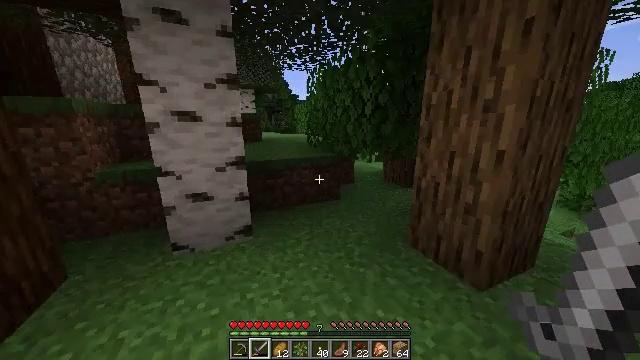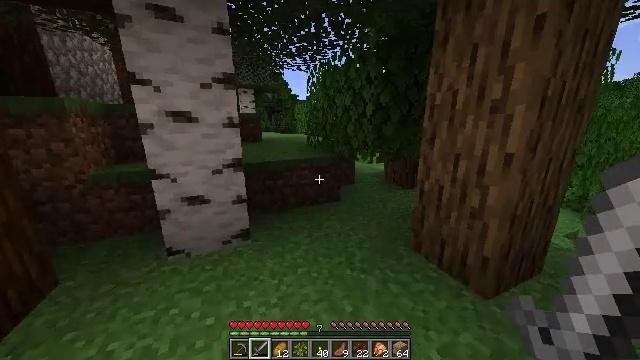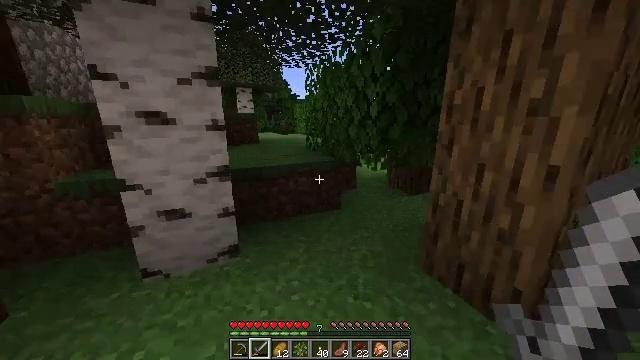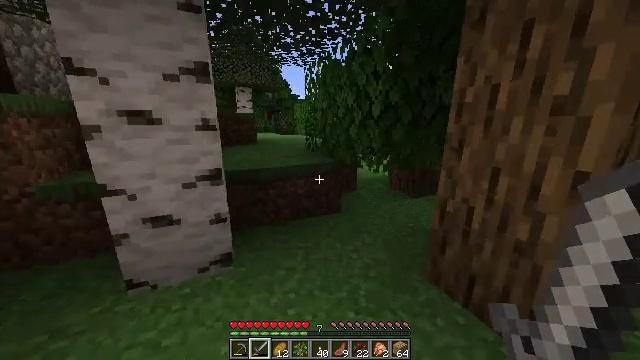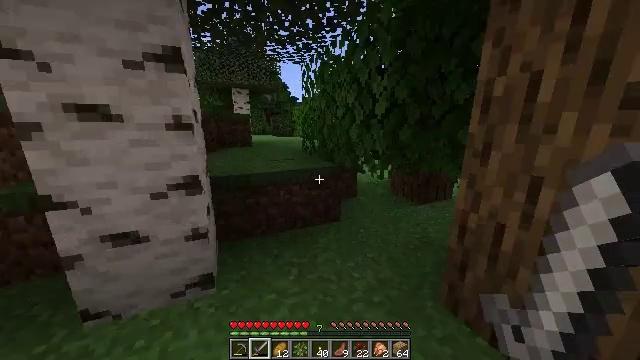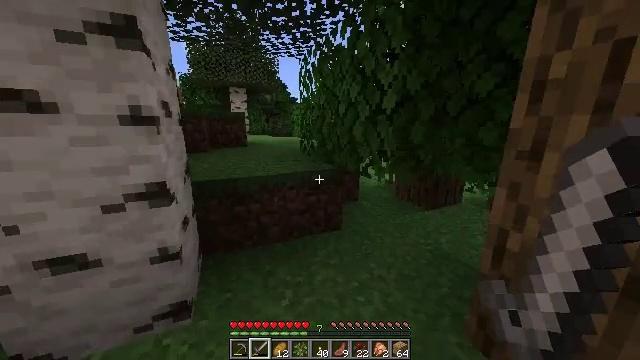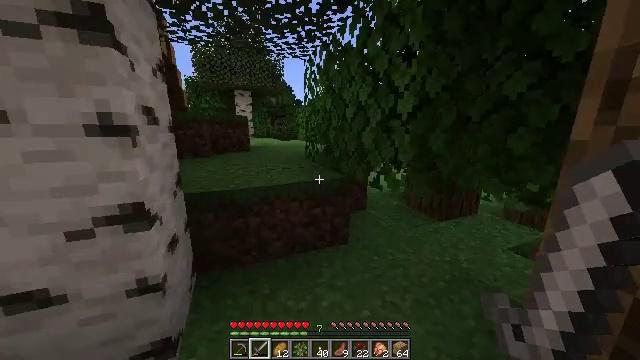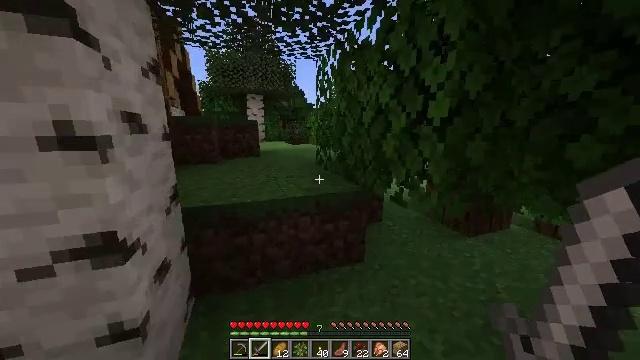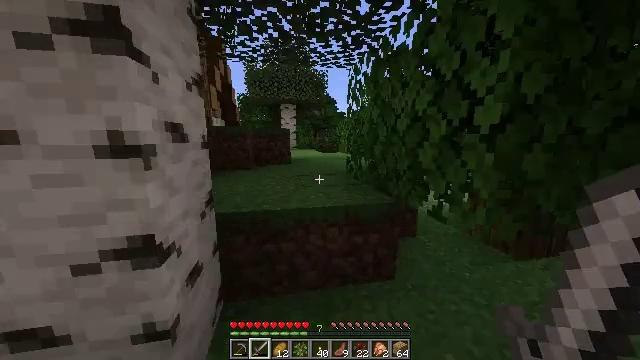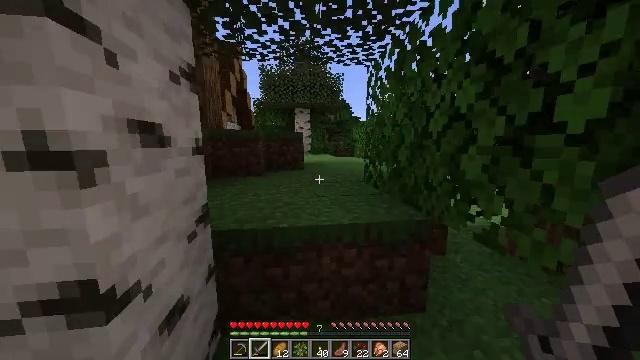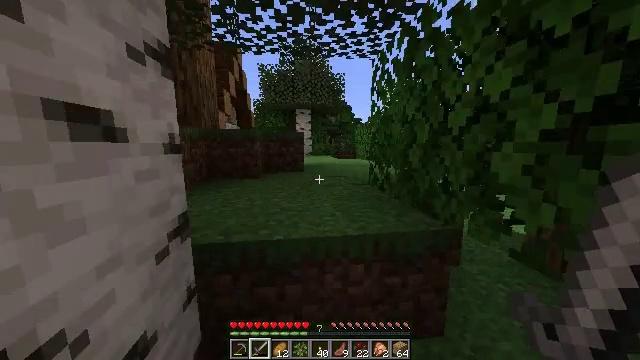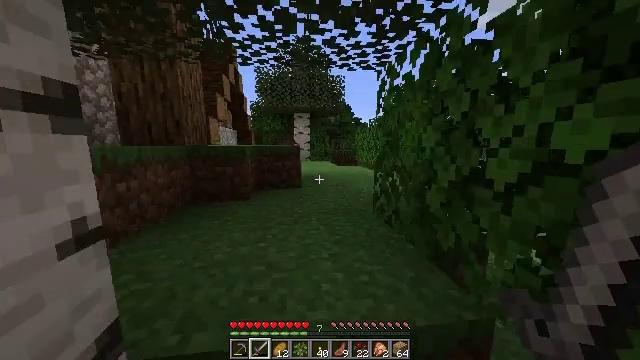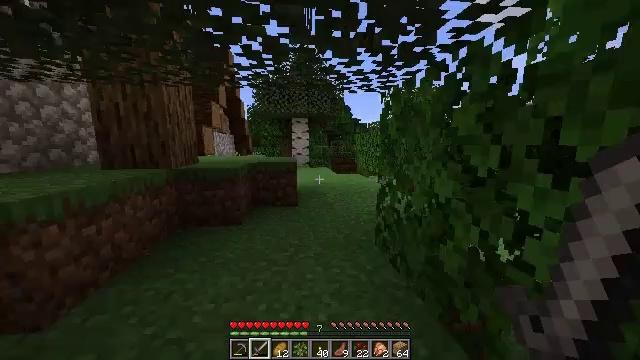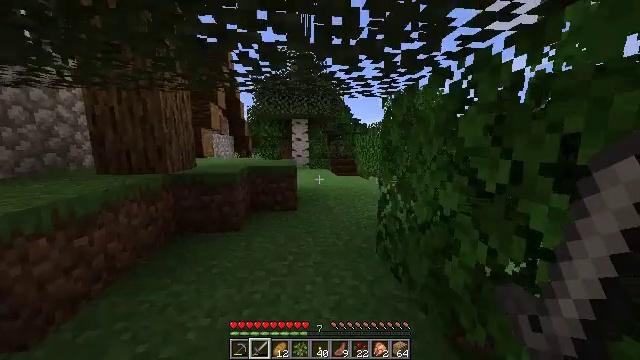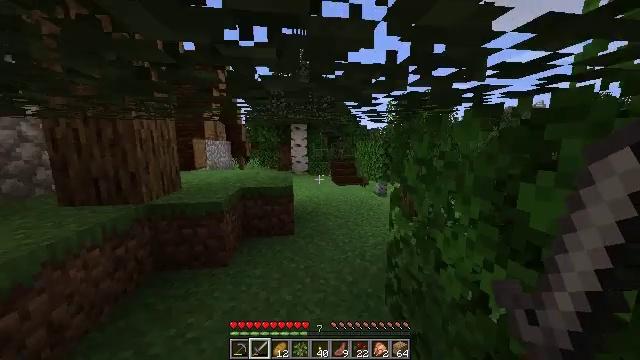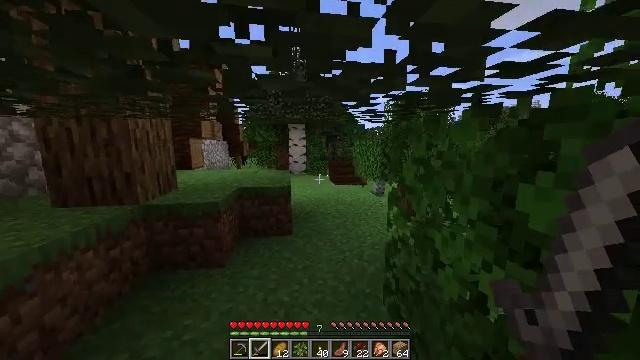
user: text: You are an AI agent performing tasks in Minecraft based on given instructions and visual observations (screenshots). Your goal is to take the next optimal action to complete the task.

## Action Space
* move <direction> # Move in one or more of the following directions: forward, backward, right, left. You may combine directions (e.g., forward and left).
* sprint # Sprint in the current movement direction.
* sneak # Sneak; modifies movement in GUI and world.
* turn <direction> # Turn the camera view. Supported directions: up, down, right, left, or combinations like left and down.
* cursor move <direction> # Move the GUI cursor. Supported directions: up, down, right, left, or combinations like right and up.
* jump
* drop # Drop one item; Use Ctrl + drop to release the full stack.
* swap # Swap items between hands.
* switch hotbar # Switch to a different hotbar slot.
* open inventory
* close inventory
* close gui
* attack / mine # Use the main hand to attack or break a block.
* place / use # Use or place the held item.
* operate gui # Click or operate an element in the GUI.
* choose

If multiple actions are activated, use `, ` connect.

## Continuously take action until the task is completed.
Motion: motion action
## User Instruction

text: Trim the tree by mining oak leaves.
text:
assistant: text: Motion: move forward, sprint
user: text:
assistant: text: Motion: move forward, sprint
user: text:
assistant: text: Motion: move forward, sprint
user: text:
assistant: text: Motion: move forward, sprint
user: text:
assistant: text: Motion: move forward, sprint
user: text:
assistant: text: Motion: move forward, sprint, turn left
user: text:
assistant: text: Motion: move forward, sprint, turn left
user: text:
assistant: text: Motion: move forward, sprint, turn left and up
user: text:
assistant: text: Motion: move forward, sprint, turn left and up
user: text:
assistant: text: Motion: move forward, sprint
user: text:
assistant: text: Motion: move forward, sprint, jump
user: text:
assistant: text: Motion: move forward, sprint, jump
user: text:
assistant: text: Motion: move forward, sprint, jump
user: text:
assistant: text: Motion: move forward, sprint, jump
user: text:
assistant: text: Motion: move forward, sprint
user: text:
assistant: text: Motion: move forward, sprint
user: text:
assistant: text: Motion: move forward, sprint, turn right
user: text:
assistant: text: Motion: move forward, sprint, turn right
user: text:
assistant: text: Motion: move forward, sprint
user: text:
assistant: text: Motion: move forward, sprint
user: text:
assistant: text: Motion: move forward, sprint, turn right
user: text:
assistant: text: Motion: move forward, sprint, turn right
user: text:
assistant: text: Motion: move forward, sprint
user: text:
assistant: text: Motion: move forward, sprint
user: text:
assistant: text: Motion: move forward, sprint, turn right and down
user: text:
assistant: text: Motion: move forward, sprint, turn right and down
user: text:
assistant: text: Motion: move forward, sprint, turn right and down
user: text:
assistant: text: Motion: move forward, sprint, turn right
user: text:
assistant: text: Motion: move forward, sprint
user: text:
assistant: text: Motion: move forward, sprint, jump